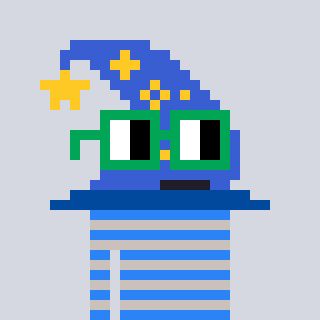
a pixel art character with square green glasses, a wizard hat-shaped head and a foggrey-colored body on a cool background